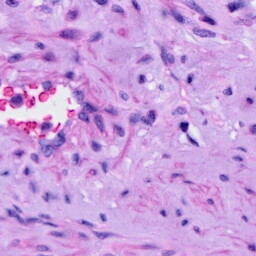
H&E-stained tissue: Cervix